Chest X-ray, AP view. Patient: 36 years old, sex F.
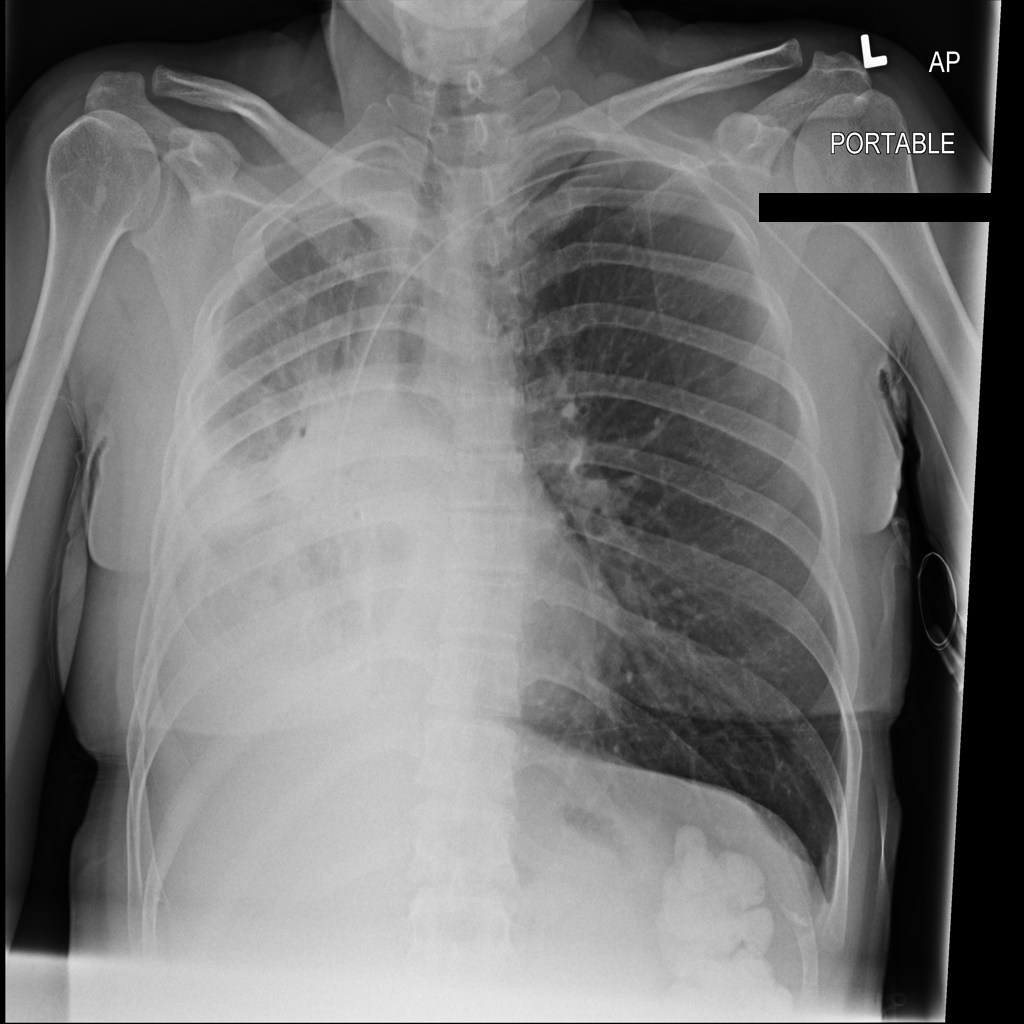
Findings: Effusion, Pleural_Thickening